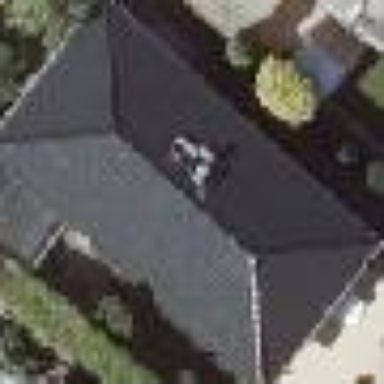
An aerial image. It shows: Detached building with hipped roof.